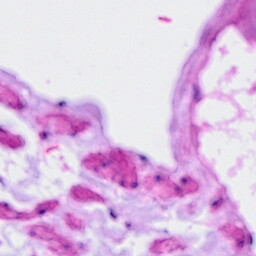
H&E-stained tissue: Ovarian